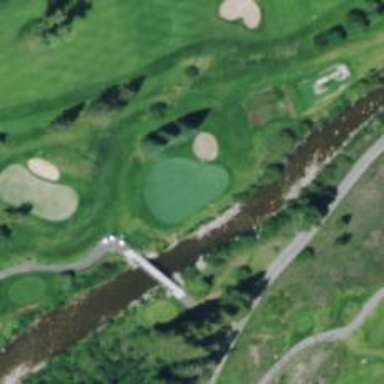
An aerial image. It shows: Golf hole.